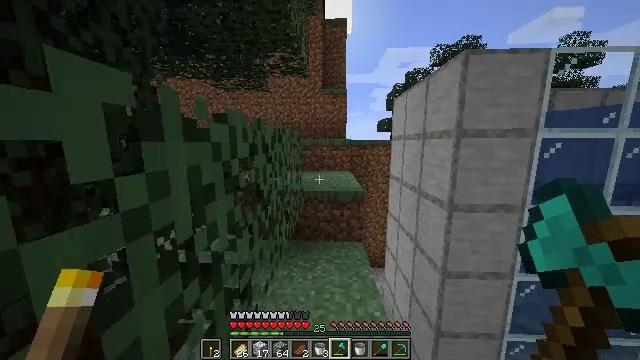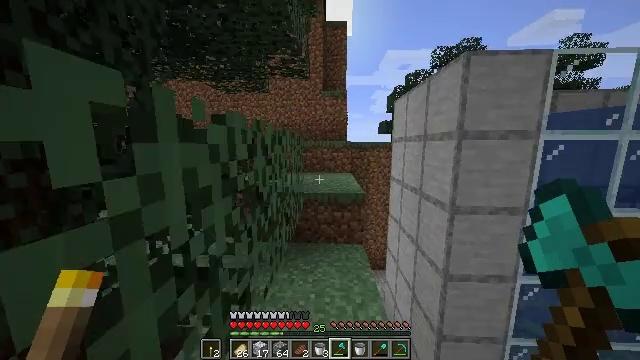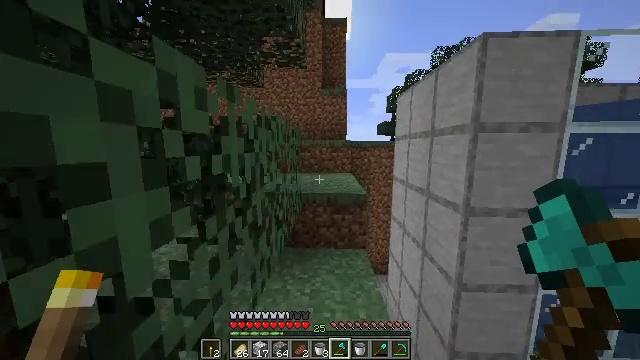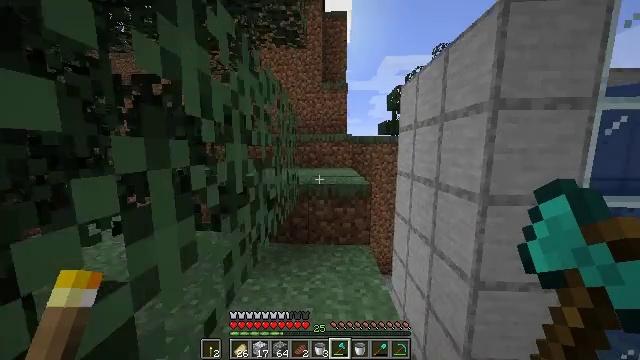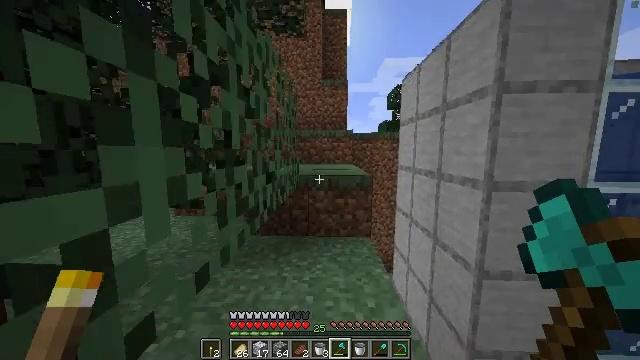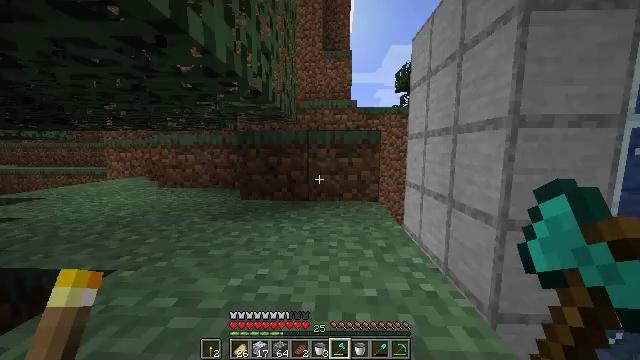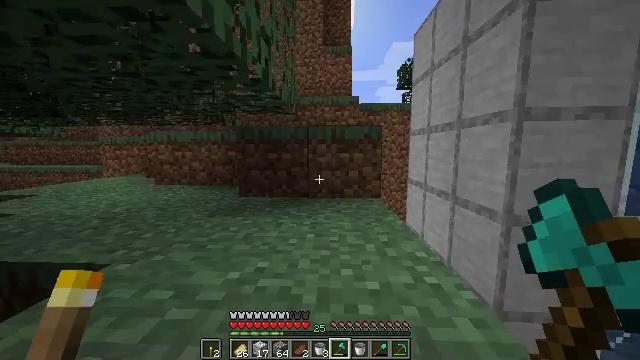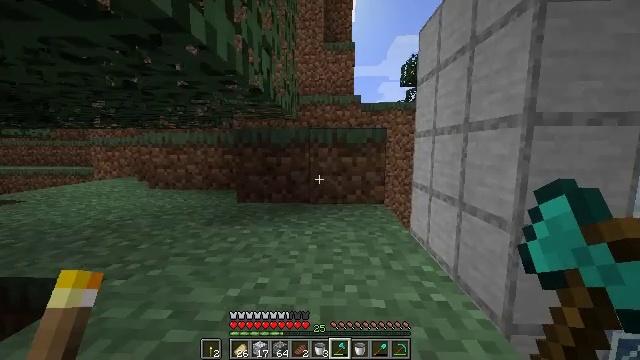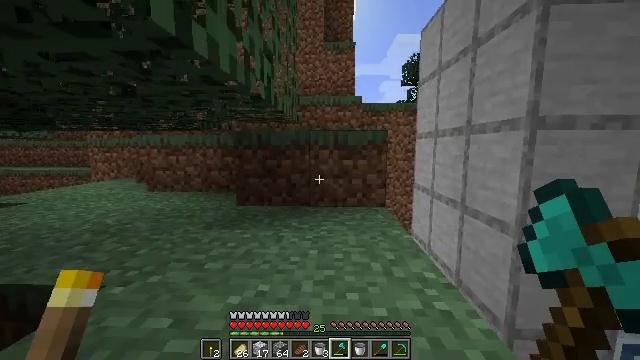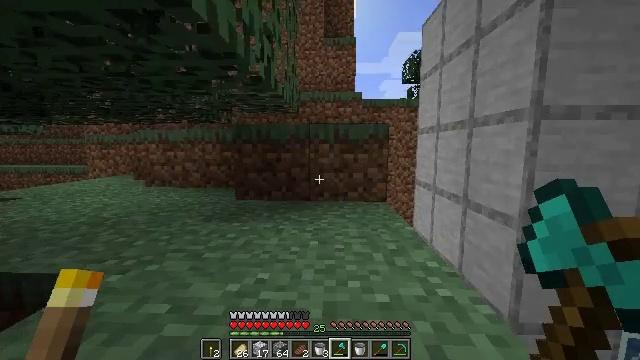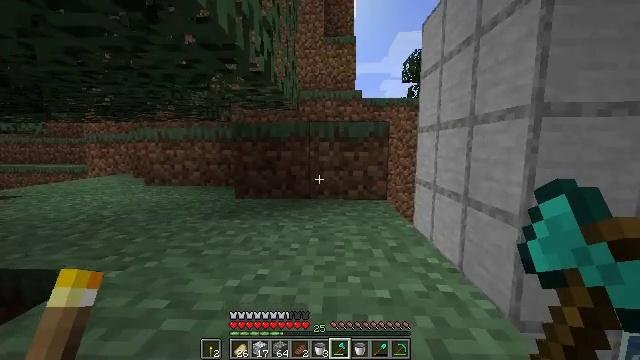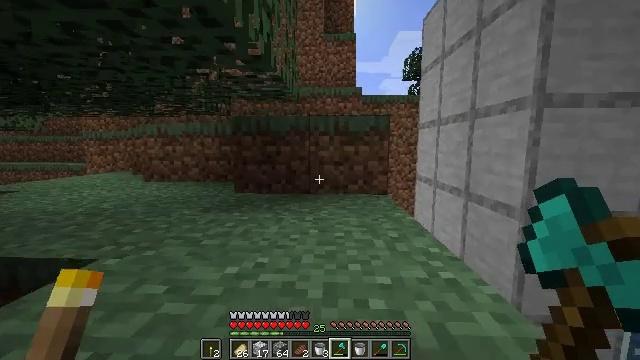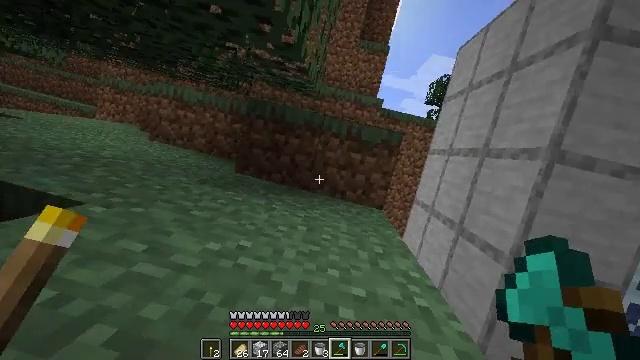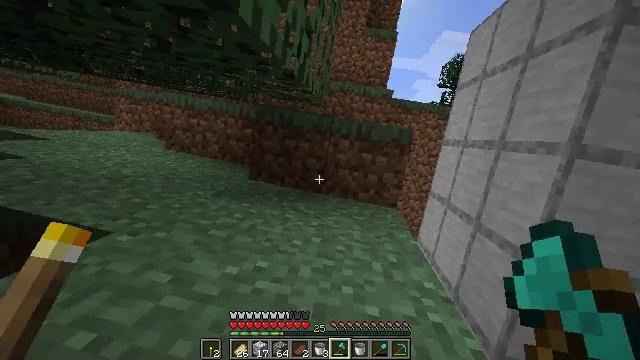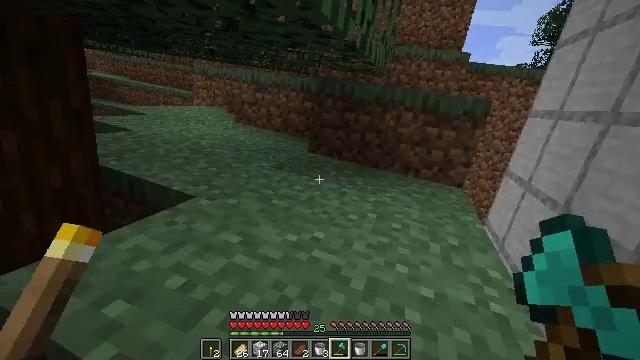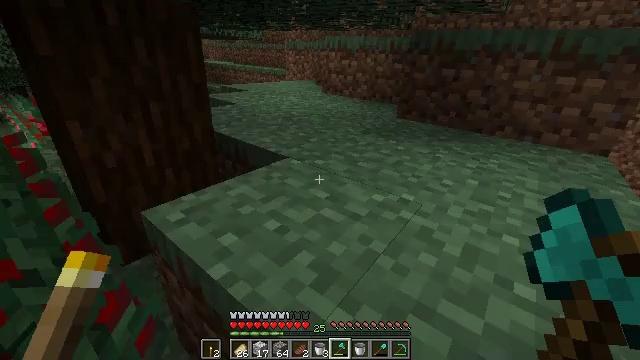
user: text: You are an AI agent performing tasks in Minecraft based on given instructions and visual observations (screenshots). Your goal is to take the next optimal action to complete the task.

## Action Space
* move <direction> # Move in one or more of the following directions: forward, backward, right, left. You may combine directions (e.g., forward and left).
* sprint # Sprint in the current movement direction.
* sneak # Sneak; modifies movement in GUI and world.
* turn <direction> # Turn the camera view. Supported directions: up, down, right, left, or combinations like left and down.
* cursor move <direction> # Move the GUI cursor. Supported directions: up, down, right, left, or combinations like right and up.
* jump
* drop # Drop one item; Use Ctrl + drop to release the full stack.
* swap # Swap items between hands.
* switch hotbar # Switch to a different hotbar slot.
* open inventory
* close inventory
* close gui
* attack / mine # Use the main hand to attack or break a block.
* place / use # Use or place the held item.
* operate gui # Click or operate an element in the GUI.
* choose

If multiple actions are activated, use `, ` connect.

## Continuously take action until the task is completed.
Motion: motion action
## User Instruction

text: Clear the sweet berry bush to collect the sweet berries.
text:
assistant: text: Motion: move forward, jump
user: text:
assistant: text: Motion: move forward, jump
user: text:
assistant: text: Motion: move forward, jump
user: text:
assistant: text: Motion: move forward, jump
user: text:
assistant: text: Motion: move forward, jump
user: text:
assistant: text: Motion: move forward, jump
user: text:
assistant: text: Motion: move forward, sprint, jump
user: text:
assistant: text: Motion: move forward, sprint, jump
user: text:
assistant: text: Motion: move forward, sprint, jump
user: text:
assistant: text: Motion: move forward, sprint, jump
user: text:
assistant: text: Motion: move forward, sprint, jump
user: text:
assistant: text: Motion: move forward, jump
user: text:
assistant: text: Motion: move forward, turn left and down, jump
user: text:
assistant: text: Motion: move forward, turn left and down, jump
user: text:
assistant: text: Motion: turn left and down, jump
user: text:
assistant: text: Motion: turn left and down
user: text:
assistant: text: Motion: turn left and down
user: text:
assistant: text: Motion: turn left and down
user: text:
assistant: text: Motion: turn left and down
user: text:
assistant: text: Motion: turn left and down
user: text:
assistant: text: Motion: turn left and down
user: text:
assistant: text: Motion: turn left and down
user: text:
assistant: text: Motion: turn left and down
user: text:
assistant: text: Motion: no_op
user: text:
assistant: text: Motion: attack / mine
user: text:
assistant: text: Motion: attack / mine
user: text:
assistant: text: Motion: attack / mine
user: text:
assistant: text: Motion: attack / mine
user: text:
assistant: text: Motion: no_op
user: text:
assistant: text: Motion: no_op